Field crop: tomato
Growth stage: 1
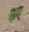
Species: solanum